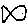
Label: fish